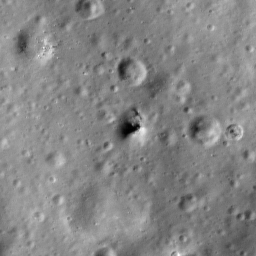
Pit: Adams B 2
Host crater: Adams B
Host type: impact_melt
Lunar coordinates: latitude -31.545, longitude 65.722